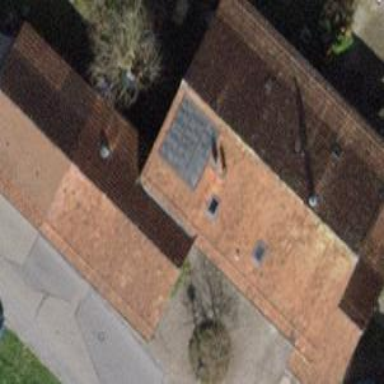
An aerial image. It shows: Small solar photovoltaic panel generator on the roof of building.